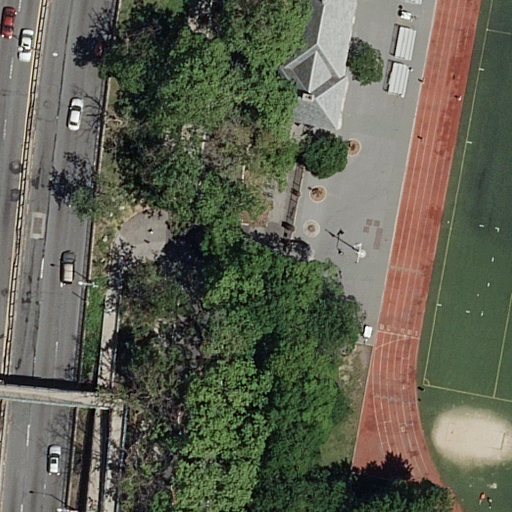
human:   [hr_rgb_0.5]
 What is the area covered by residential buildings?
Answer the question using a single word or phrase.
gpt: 316m2

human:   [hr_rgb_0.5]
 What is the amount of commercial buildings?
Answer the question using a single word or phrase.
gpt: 0

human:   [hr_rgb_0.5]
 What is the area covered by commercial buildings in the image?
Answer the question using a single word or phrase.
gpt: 0m2

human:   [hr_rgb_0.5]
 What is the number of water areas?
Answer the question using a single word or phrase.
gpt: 0

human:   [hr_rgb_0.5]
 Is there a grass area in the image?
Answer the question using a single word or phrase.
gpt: yes

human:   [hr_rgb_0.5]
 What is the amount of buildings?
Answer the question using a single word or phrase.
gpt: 1

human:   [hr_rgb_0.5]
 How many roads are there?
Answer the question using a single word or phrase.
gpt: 8

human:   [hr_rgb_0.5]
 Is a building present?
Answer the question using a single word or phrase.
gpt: yes

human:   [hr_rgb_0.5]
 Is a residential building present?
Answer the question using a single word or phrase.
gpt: yes

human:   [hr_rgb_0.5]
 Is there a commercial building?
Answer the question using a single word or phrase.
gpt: no

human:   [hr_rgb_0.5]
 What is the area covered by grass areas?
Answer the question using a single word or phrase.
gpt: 274m2

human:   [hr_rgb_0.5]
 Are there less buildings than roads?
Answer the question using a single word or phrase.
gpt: yes

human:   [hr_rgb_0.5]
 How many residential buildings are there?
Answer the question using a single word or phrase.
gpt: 1

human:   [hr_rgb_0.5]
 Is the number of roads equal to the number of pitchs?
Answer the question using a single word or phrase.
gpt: no

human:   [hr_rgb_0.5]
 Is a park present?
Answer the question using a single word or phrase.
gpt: yes

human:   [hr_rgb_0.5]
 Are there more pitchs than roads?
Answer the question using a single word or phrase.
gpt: no

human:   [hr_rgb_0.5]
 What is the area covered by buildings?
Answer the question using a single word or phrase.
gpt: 316m2

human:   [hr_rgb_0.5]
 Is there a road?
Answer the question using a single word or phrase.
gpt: yes

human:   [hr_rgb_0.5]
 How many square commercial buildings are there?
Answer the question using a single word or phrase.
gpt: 0

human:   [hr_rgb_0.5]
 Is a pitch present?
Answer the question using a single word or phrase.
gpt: yes

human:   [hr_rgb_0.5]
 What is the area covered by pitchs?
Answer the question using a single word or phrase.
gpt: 166m2

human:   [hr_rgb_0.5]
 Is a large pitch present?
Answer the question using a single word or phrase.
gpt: no

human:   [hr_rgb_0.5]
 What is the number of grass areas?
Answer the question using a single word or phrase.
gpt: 2

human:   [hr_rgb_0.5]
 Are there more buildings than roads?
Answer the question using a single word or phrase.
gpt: no

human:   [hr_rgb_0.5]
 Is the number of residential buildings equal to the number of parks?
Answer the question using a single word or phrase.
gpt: yes

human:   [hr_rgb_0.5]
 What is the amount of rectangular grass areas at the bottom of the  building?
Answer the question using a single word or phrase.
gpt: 0

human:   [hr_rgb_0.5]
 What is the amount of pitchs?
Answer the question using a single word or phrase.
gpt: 2

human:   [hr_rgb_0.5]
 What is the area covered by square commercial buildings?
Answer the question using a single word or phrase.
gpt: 0m2

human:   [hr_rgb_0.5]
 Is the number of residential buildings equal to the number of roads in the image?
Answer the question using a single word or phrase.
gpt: no

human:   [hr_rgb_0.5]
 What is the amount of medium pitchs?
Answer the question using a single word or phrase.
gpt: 1

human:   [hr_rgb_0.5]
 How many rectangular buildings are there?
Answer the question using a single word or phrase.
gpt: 0

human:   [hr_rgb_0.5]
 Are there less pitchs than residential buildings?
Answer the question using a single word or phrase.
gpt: no

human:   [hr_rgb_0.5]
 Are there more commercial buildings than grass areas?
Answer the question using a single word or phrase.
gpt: no

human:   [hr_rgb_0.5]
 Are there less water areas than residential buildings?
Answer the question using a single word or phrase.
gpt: yes

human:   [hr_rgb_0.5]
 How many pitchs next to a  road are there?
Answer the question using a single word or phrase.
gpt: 2

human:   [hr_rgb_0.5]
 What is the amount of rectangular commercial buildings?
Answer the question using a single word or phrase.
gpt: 0

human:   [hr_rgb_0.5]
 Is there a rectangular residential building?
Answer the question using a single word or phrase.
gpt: no

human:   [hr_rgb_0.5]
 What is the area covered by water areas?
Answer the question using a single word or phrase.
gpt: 0m2

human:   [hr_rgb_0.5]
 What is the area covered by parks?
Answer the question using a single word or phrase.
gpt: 6473m2

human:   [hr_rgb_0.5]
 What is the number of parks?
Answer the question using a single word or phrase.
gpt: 1

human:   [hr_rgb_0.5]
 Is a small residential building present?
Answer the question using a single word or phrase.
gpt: no

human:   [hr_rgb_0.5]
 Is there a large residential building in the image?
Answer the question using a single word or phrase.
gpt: no

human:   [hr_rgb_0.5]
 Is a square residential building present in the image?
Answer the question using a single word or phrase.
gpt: no

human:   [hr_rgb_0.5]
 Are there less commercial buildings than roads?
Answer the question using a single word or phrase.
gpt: yes

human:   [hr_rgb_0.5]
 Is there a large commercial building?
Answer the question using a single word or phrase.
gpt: no

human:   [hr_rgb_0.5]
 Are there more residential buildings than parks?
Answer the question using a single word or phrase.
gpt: no

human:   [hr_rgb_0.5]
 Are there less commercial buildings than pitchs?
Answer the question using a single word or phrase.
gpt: yes

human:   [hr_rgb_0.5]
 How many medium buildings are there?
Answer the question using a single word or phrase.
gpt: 1

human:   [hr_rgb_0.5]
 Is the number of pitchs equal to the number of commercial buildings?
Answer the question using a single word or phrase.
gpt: no

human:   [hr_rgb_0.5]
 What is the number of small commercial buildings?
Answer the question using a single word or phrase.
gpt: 0

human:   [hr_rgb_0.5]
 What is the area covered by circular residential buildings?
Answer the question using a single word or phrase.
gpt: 0m2

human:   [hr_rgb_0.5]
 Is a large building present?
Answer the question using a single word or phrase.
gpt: no

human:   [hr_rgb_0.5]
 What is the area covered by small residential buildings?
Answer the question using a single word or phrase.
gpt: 0m2

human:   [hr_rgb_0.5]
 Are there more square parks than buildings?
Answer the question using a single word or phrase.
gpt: no

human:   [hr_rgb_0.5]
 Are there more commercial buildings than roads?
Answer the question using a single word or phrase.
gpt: no

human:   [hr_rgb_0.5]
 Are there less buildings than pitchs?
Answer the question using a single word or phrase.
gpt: yes

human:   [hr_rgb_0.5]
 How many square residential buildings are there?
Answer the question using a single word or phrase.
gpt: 0

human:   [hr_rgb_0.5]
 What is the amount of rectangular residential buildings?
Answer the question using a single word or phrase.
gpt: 0

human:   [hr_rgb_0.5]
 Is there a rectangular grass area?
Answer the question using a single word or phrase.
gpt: yes

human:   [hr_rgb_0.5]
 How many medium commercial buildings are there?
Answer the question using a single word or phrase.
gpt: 0

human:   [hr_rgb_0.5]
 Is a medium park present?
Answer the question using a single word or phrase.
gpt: no

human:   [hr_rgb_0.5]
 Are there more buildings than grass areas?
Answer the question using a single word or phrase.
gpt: no

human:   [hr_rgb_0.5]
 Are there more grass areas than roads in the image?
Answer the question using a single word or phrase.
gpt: no

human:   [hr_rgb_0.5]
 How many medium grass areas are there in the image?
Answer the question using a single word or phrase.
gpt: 2